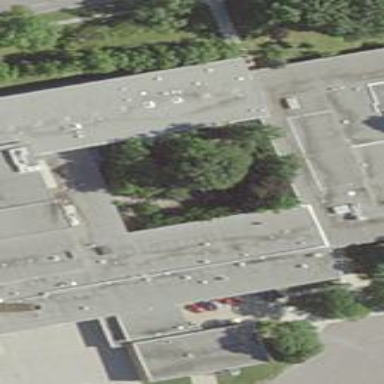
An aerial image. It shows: Courtyard created by human intervention.